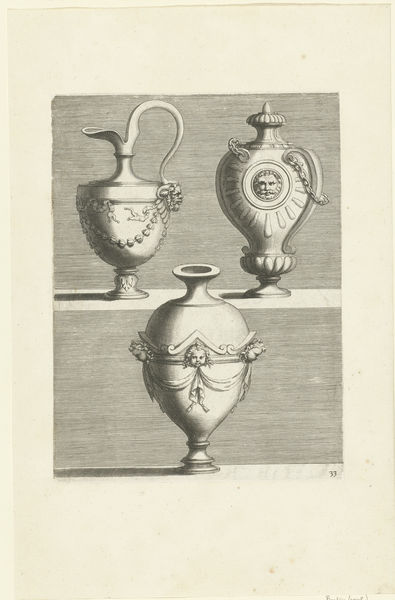
Titel: Schenkkan, flacon en vaas
Künstler: Françoise Bouzonnet
Standort: Amsterdam
Institution: Rijksmuseum
Schlagwörter: schatten, grau, köpfe, gesichter, ornate, white, black, face, old, painting, three, wall, decorative, vasen, pot, vase, griff, entwurf, man, roman, water, child, light, drawing, gefäße, shadow, old man, faces, shelf, door, cherub, urn, person, garland, design, vases, detail, engraving, book, shadows, baby, neoclassical, pottery, page, kid, jug, pitcher, medallion, ewer, spirals, pour, chain, vessels, handles, ceramics, exhibit, clay, details, shel, lid, pitchers, carve, intricate, jugs, decor, handle, drawn, lids, shelves, garlands, trinket, spout, footed, cceramic, slid, wewer